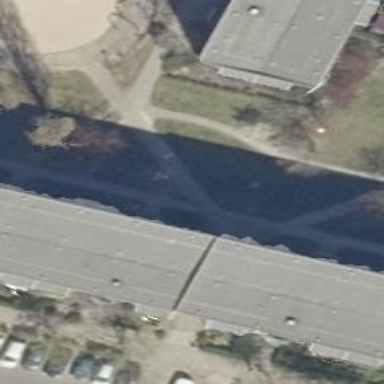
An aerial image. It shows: Footway passing through tunnel.